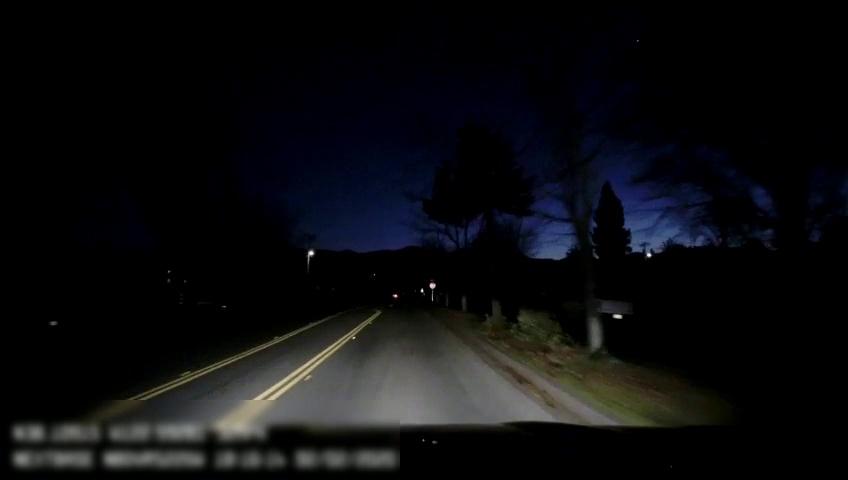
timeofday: Night
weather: Other
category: Drivable Space
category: Lanes | Current Lane
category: Lanes | Alternate Lane